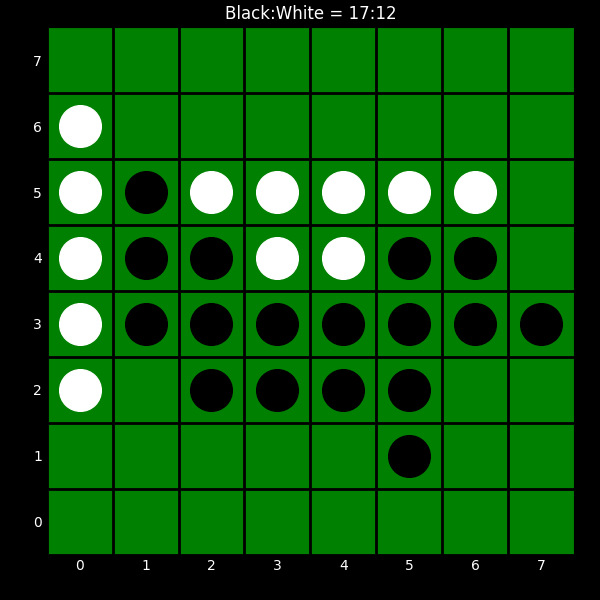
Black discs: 17
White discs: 12